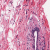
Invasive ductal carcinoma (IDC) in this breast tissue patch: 0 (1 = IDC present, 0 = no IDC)